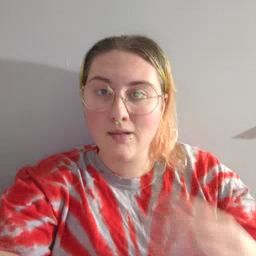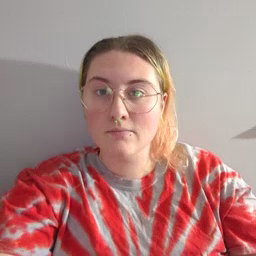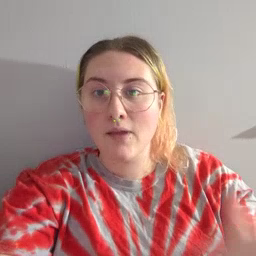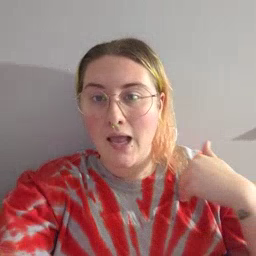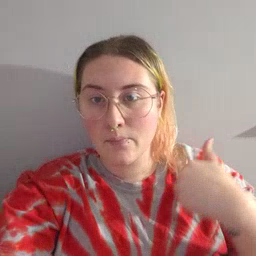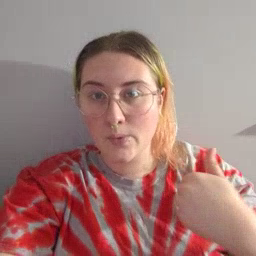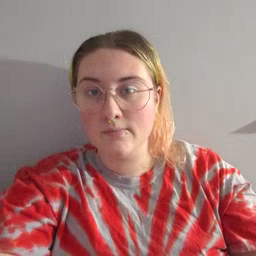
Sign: animal